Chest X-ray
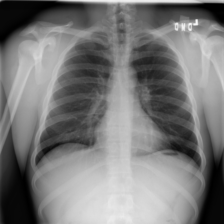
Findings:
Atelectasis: negative
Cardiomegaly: negative
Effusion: negative
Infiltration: negative
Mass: negative
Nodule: negative
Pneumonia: negative
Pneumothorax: negative
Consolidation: negative
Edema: negative
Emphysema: negative
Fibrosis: negative
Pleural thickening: negative
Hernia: negative